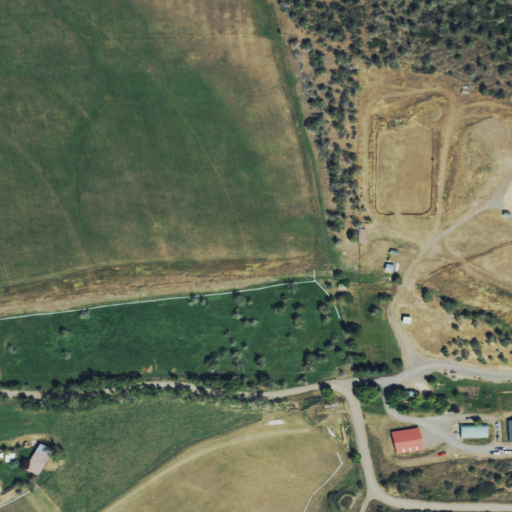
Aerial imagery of plain(s) in Colorado named Missouri Flats containing cultivated crops, evergreen forest, shrub, open development, deciduous forest, pasture, mixed forest, and woody wetlands